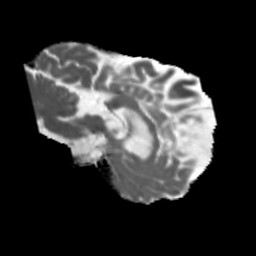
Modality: MD
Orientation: sagittal
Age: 46
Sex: female
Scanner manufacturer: siemens
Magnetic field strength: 3 T
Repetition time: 5.47 s
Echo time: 0.0854 s